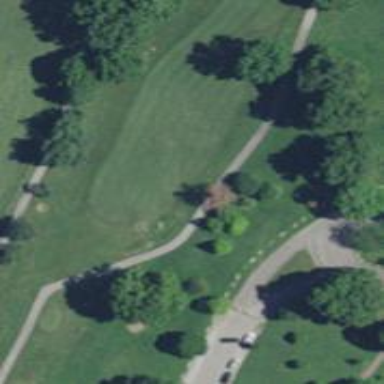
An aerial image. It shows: Service road used as golf cart path.